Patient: sex F, age 56
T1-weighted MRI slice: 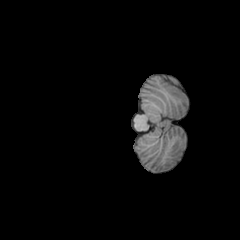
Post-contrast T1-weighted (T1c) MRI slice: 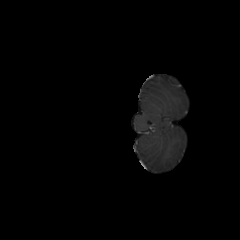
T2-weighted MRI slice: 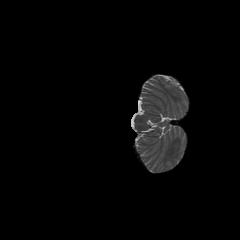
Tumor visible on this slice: no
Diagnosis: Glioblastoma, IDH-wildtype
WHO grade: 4